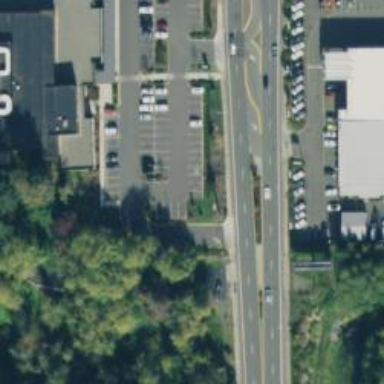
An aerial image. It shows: Secondary road with asphalt surface and separate sidewalk.